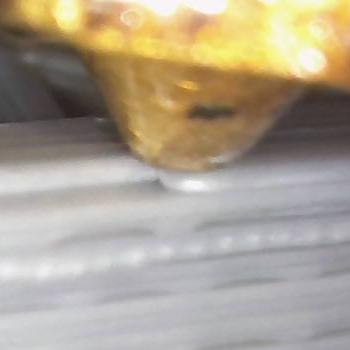
Flow rate: 300%